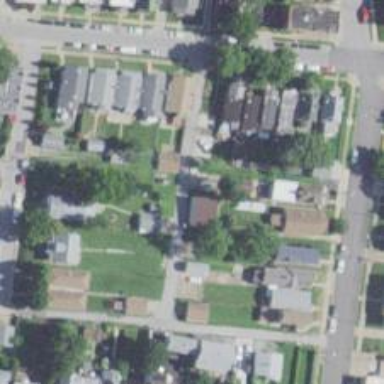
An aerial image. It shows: Alley classified as service road.